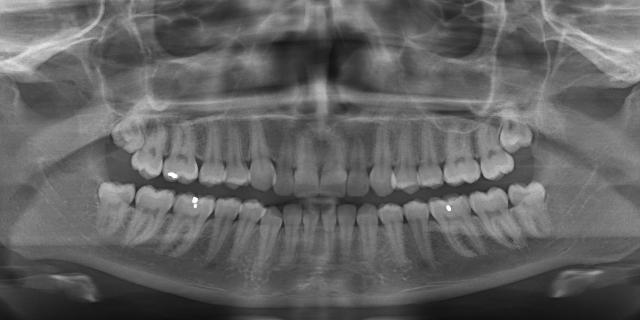
adult